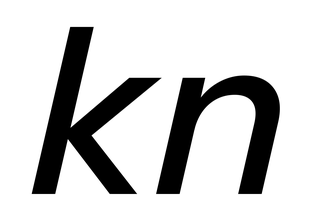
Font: InstrumentSans-Italic_Medium_Italic